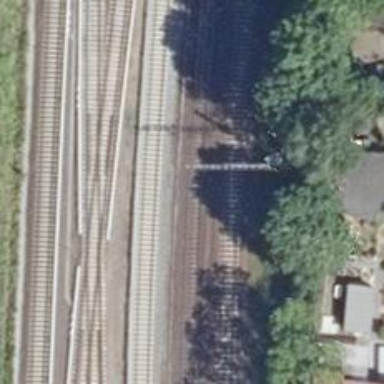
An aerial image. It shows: Site related to the railway.